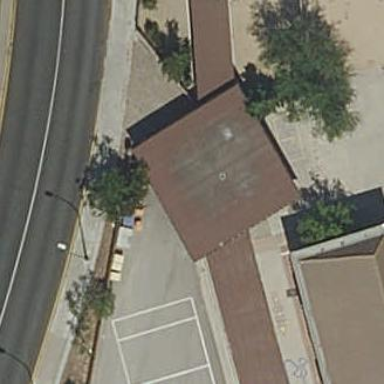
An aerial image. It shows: View of roof of building.